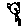
Label: cat